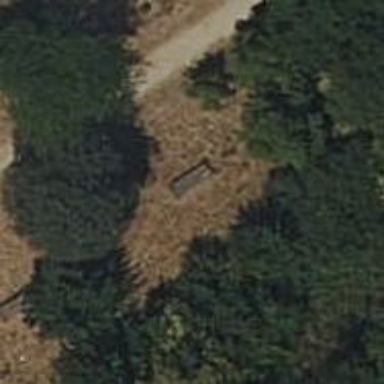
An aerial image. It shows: Picnic table located in leisure land area.